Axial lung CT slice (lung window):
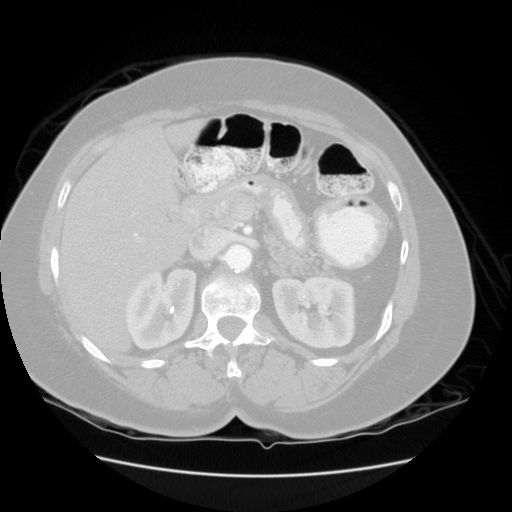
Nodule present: no